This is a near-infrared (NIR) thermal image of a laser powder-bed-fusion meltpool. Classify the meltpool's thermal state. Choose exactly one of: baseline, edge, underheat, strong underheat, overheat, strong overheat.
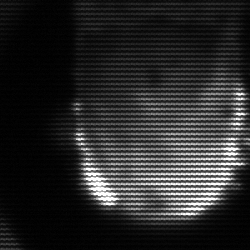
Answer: baseline